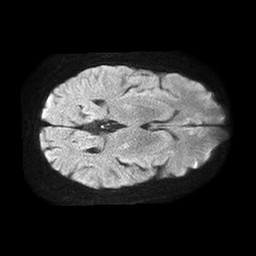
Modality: TRACE
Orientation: axial
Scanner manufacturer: philips
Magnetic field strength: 1.5 T
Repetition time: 4.6 s
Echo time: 0.08517 s